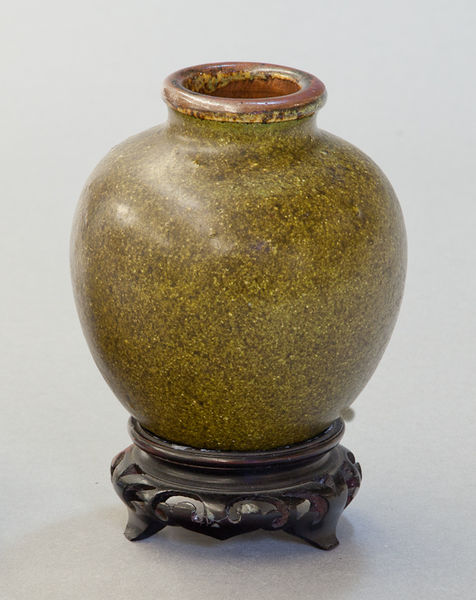
Titel: Vase
Standort: Amherst (Massachusetts, USA)
Institution: Mead Art Museum, Amherst College
Schlagwörter: wasser, grün, hintergrund, holz, alt, trinken, tod, spiegelung, ton, vase, leer, red, essen, wein, black, empty, gold, green, modern, old, yellow, metall, brown, pot, becher, verderben, eingang, draußen, wood, griechisch, water, metal, stand, ausgang, ständer, light, drinnen, decoration, photo, urn, antique, flower pot, foot, ceramic, schnaps, asian, paint, simple, blumen, china, pottery, rum, pedestal, round, container, porcelain, bowl, base, keramik, krug, europe, stein, tisch, sockel, brwon, maroon, white background, furniture, nice, ceramics, rund, kreis, asia, clay, storage, burgundy, hole, object, dotted, specks, fuss, stoneware, speckled, wood base, red rim, urne, vasse, granit, geschnitzt, mottled, extra, chartreuse, rocaille, schemel, orhmuschel, henkellos, tang, marmor, nom, 항아리다., 누런색 항아리와 받침대가 있다., middle age old